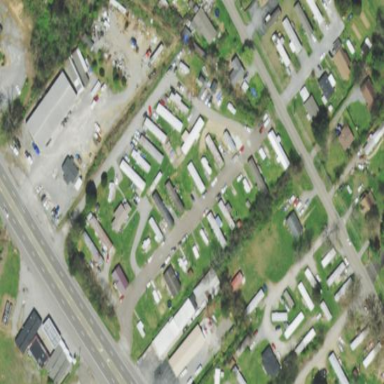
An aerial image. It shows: Residential area designated as trailer park.